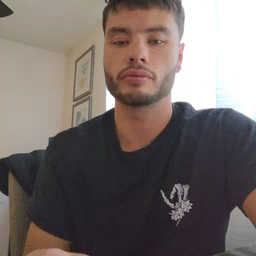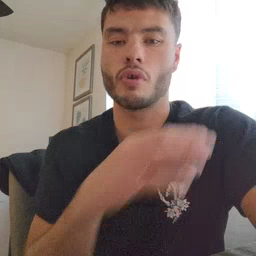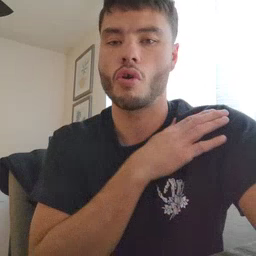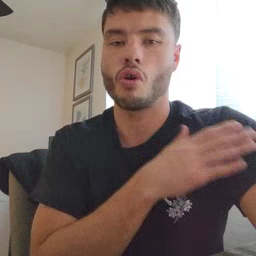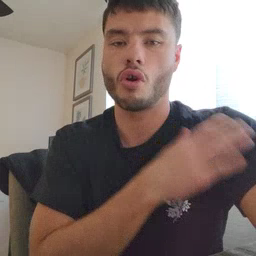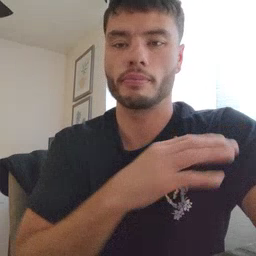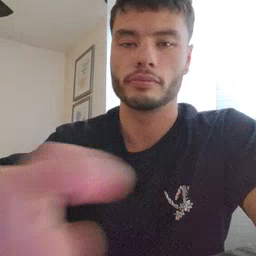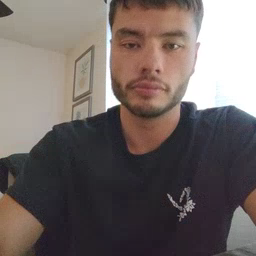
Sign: arm